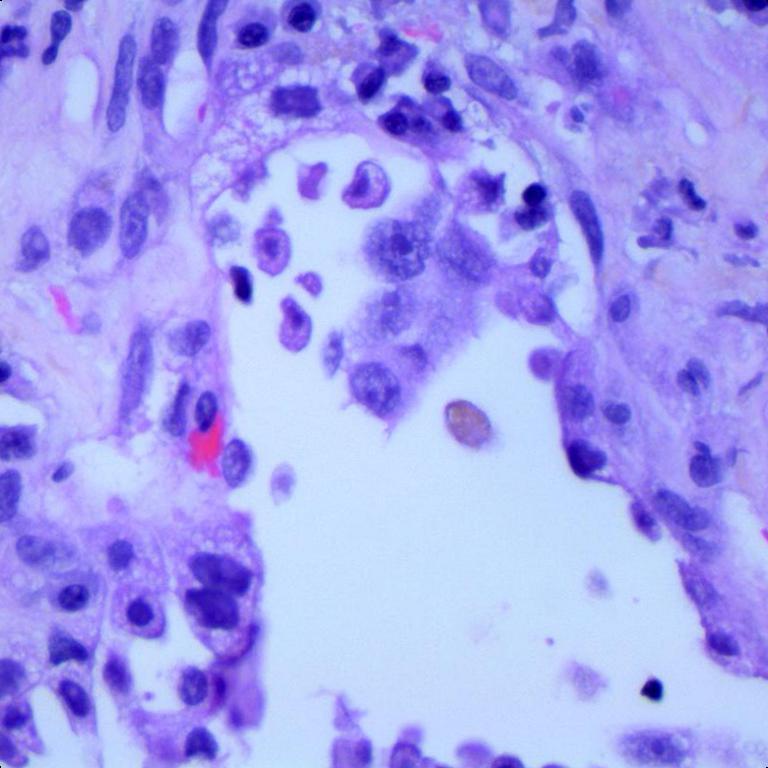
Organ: lung
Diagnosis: adenocarcinomas